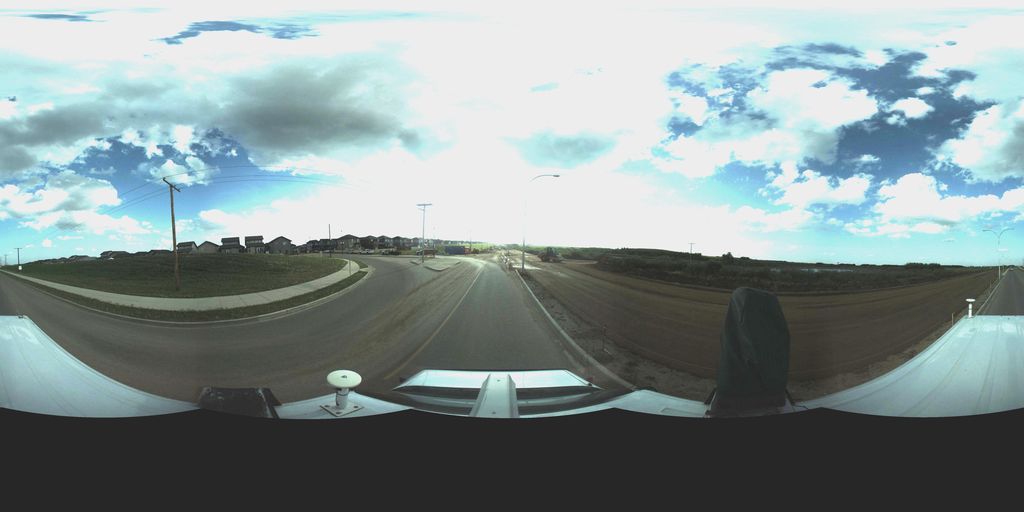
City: saskatoon